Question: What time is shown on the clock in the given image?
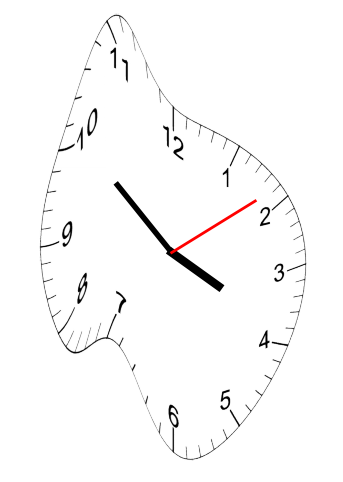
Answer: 03:51:09